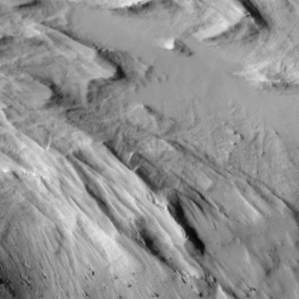
Label: non_frost